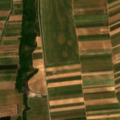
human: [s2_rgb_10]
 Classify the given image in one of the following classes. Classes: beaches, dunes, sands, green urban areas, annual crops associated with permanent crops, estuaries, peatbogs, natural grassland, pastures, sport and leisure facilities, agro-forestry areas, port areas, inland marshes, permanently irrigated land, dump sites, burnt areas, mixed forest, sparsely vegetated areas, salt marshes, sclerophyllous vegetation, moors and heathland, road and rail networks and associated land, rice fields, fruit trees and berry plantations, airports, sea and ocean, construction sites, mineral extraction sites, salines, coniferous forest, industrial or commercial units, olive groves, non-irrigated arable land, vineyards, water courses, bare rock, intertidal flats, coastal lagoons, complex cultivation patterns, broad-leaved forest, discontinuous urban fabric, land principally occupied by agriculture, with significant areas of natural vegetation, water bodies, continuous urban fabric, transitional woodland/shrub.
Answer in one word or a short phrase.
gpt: non-irrigated arable land, pastures, transitional woodland/shrub